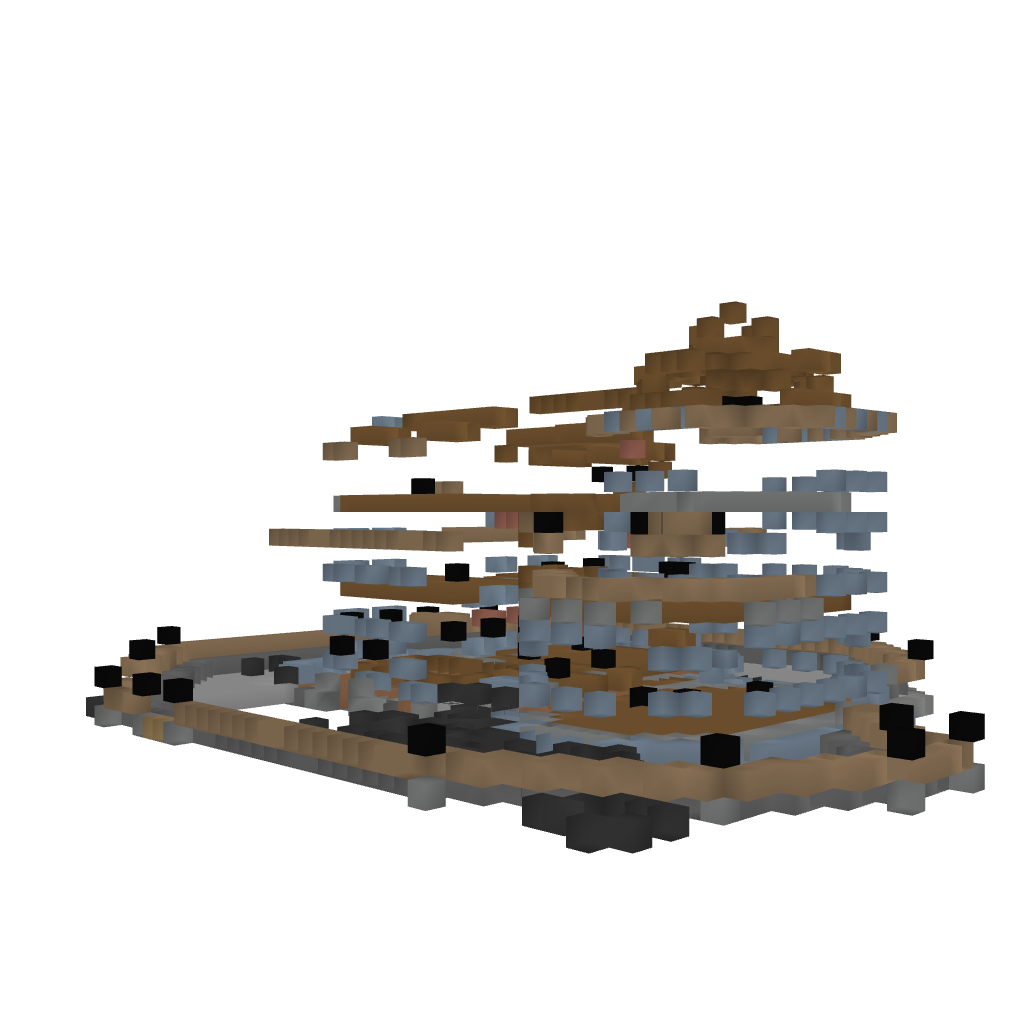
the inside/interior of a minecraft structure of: floating glass city